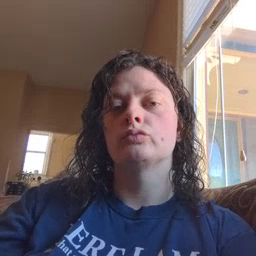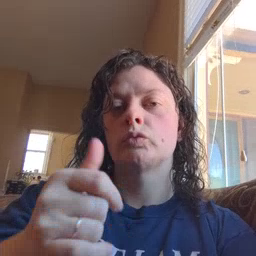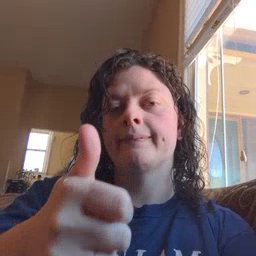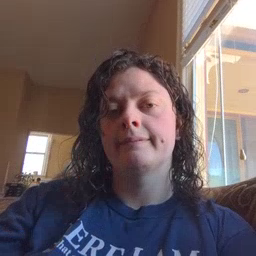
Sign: yourself